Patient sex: F
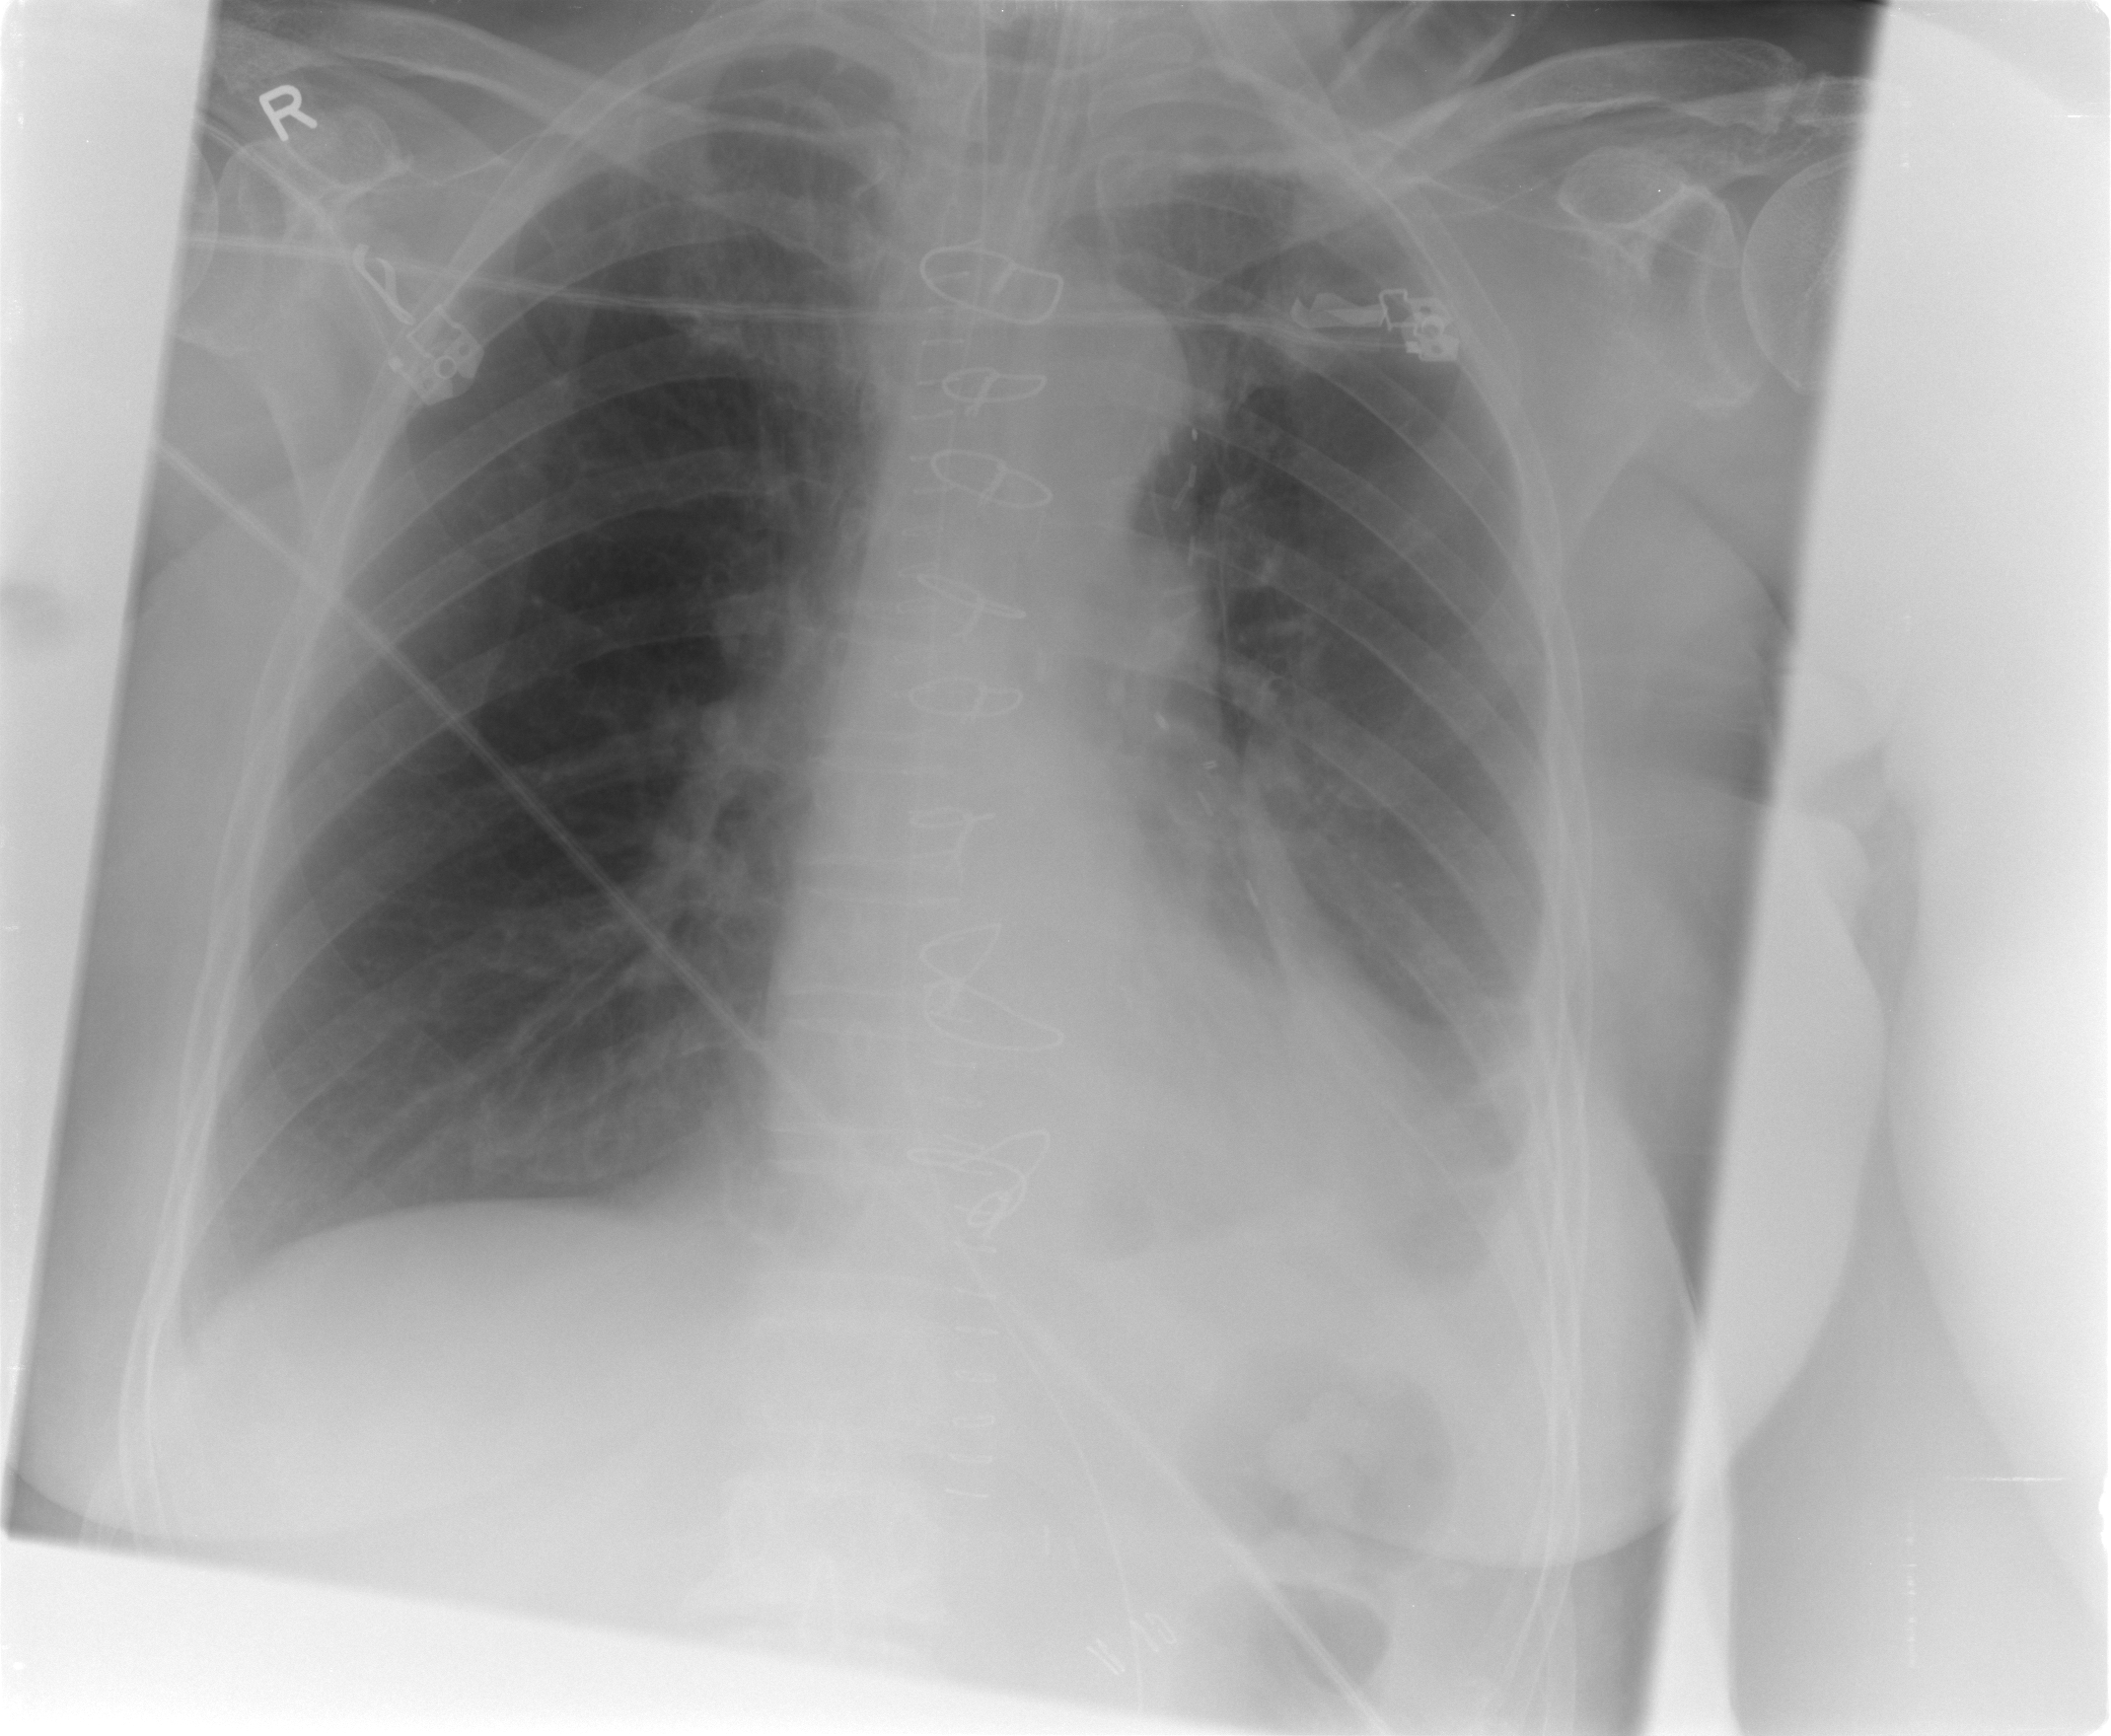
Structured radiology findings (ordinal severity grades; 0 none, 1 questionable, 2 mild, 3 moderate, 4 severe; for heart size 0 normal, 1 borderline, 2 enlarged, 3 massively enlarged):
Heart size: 1
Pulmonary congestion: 1
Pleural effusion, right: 1
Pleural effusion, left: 2
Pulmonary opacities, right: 0
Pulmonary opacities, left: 1
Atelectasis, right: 0
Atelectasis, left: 2